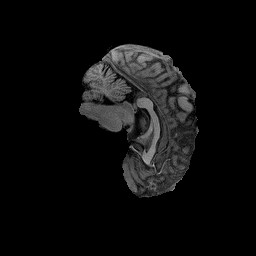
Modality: T1w
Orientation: sagittal
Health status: healthy